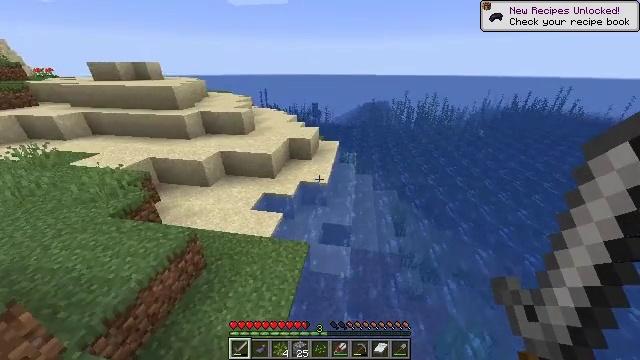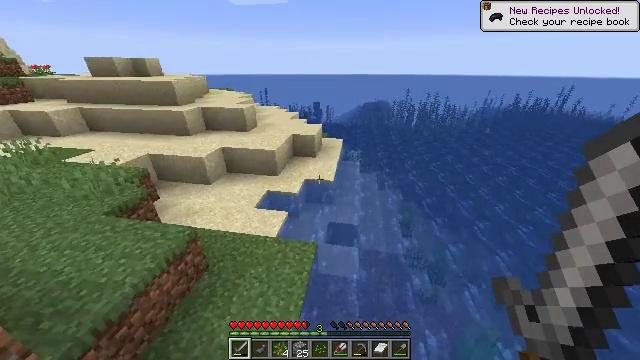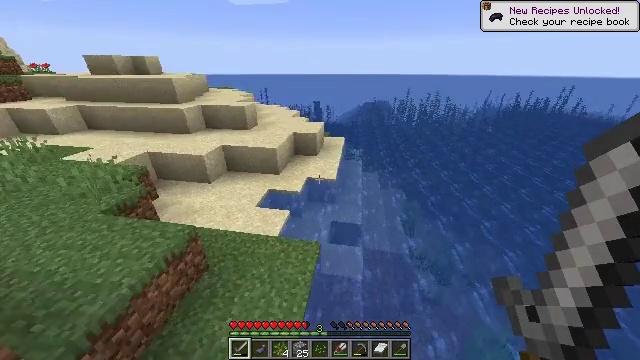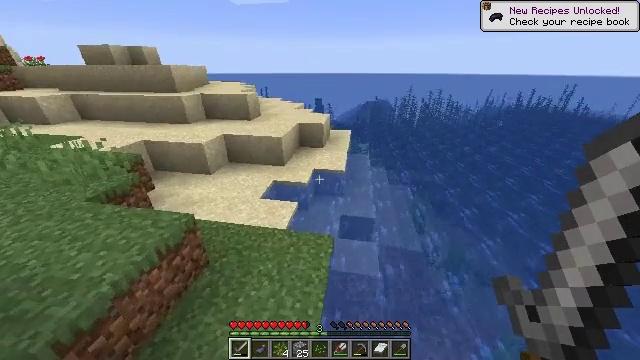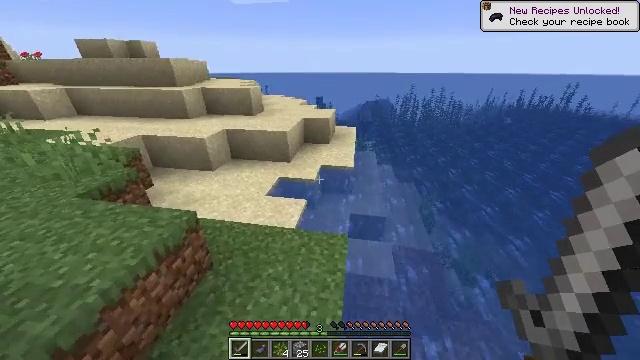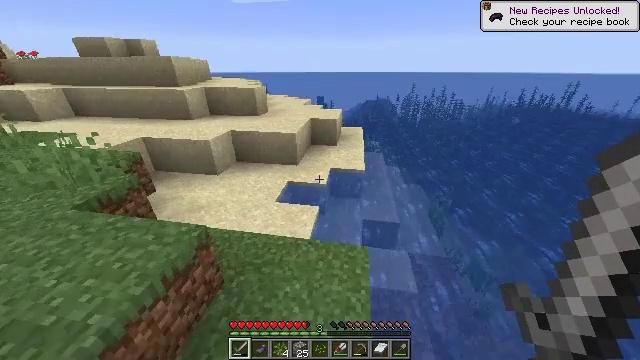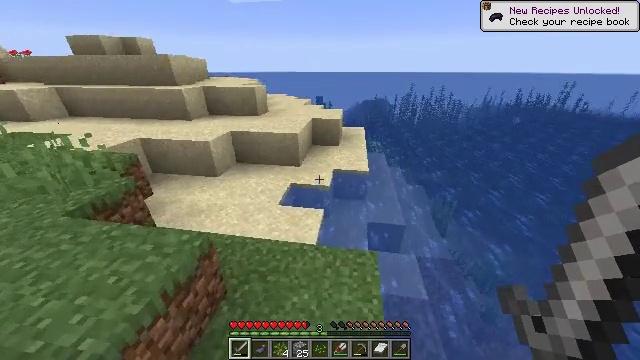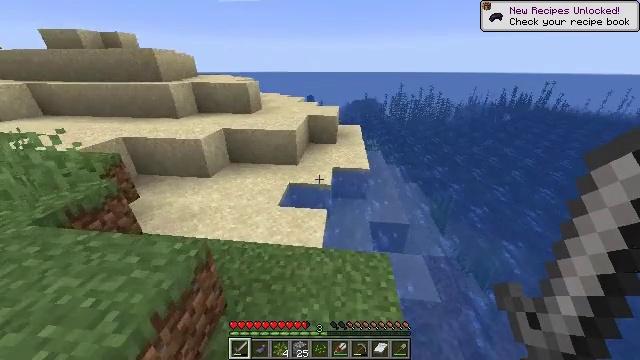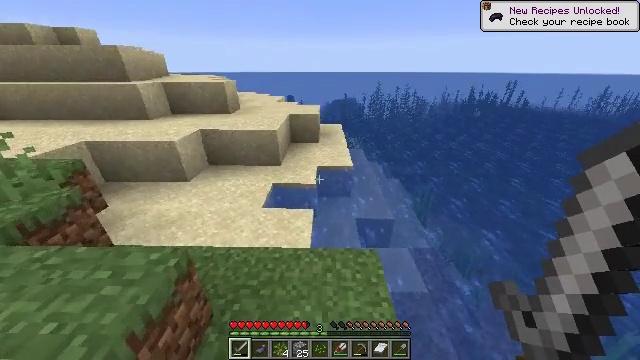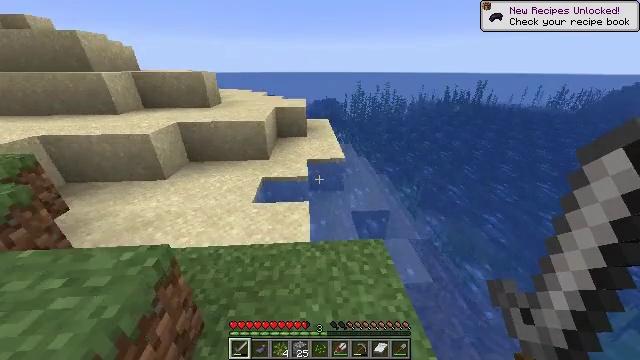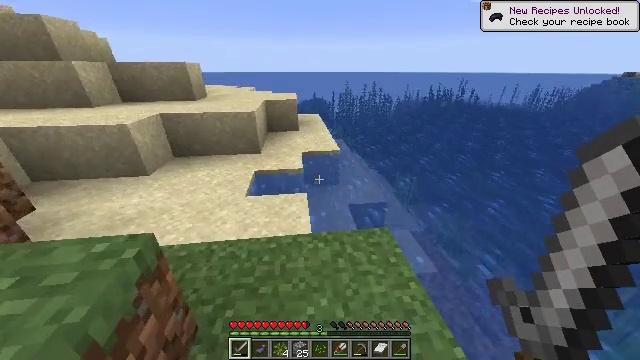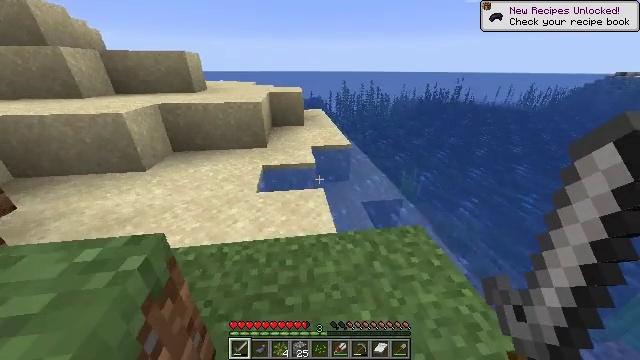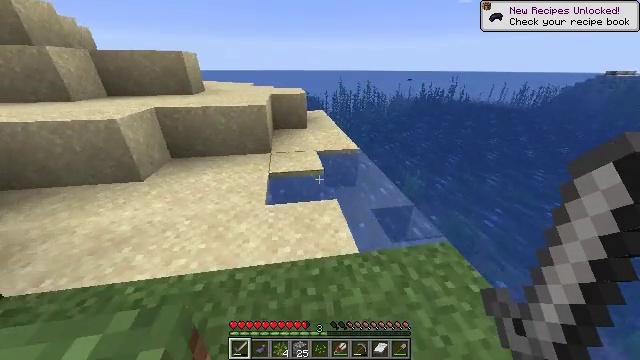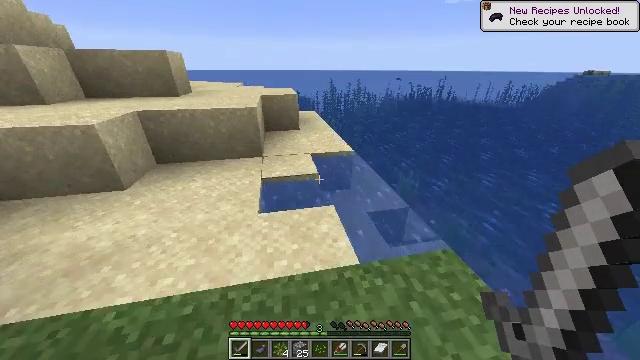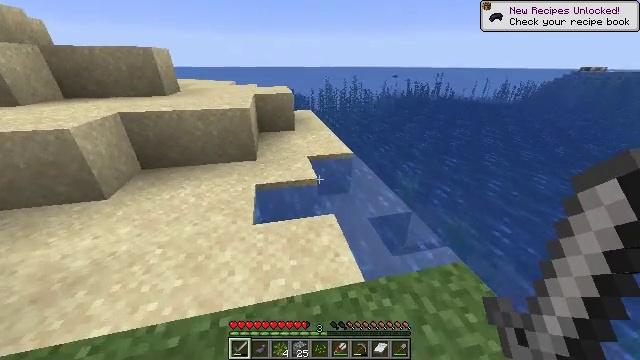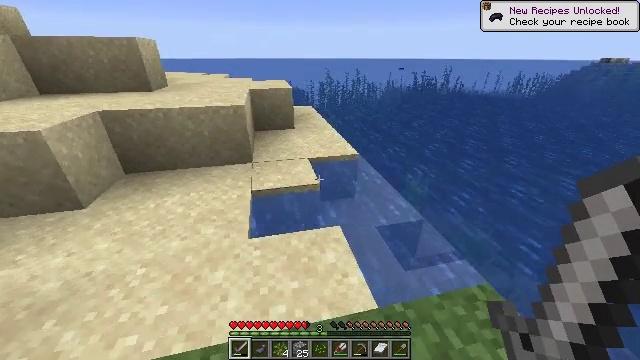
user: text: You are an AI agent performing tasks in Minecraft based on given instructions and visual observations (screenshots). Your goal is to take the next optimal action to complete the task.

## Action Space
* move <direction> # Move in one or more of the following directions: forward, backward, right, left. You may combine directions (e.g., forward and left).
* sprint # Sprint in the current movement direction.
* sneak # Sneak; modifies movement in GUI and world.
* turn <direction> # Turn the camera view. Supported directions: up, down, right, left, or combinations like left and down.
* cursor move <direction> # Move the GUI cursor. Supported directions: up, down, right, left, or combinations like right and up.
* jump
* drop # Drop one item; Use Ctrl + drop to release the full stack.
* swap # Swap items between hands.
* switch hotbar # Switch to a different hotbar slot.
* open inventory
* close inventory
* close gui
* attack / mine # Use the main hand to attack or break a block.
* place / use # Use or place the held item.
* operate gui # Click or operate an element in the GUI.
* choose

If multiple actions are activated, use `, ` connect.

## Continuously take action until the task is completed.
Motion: motion action
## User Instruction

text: Kill the cod.
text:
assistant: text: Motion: move forward and move left
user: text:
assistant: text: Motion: move forward and move left
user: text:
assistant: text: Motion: move forward and move left
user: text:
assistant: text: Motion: move forward and move left
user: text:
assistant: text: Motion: move forward and move left
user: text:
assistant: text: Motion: move forward and move left
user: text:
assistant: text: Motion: move forward and move left, turn right
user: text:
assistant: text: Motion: move forward and move left, turn right
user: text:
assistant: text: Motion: move forward and move left, turn right
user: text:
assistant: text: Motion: move forward and move left, turn right
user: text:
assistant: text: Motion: move forward and move left, turn right
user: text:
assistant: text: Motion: move forward and move left, turn right
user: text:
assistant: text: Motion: move forward and move left, turn right
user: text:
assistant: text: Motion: move forward and move left, turn right
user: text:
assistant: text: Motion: move forward and move left
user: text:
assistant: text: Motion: move forward and move left
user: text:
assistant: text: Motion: move forward and move left
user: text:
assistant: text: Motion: move forward and move left
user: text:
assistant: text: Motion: move forward and move left
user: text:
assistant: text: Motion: move forward and move left
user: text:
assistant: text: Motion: move forward and move left
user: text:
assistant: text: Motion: move forward
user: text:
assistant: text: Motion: move forward
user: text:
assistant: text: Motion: move forward
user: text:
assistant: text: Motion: move forward
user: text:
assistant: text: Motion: move forward
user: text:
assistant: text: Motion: move forward
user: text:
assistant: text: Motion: move forward
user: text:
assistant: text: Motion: move forward
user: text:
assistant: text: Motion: move forward and move left